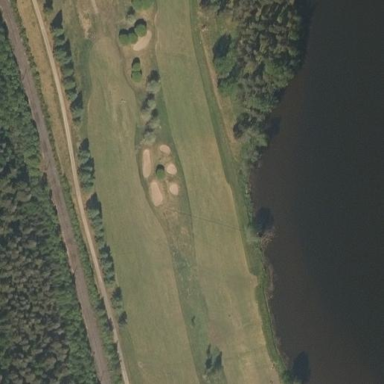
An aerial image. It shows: Well-maintained grass fairway on golf course.